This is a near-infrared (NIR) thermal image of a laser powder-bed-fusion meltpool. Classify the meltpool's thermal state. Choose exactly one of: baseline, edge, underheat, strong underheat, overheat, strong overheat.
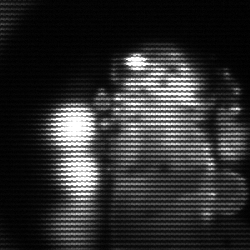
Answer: strong underheat